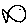
Label: fish